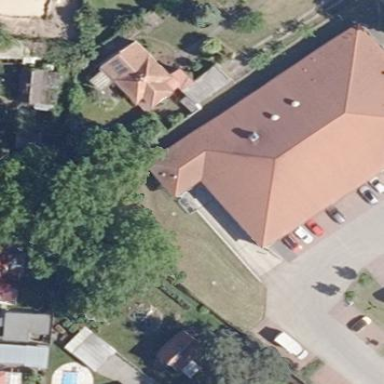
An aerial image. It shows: Supermarket building.